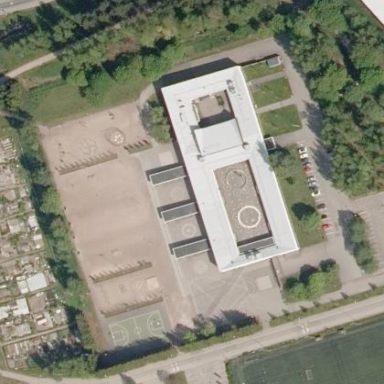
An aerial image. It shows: School.